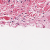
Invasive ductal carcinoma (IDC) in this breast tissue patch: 0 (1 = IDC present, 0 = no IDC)